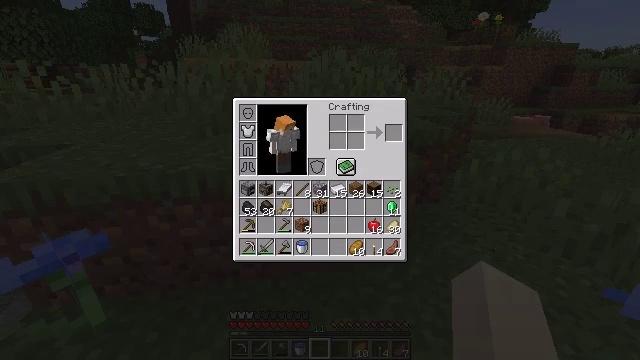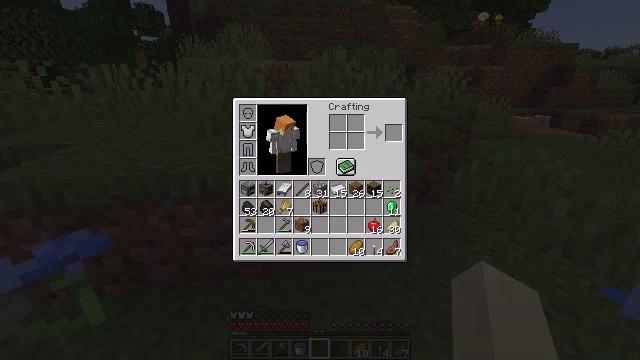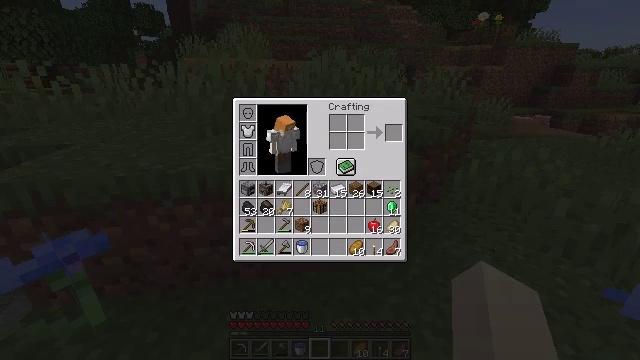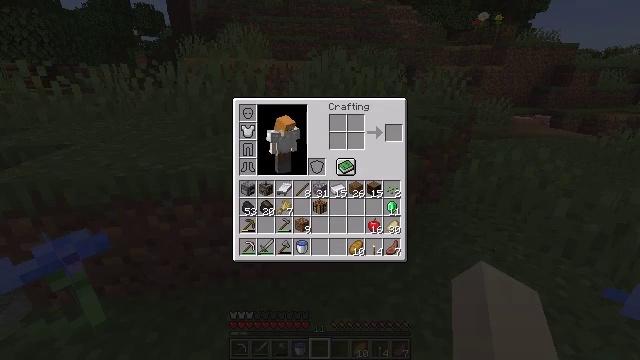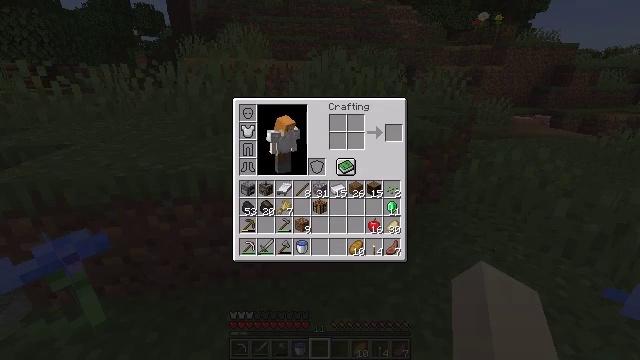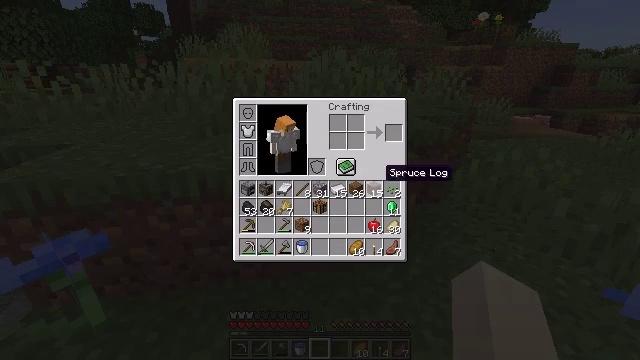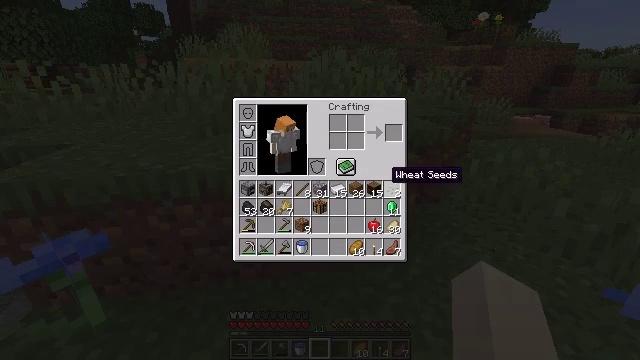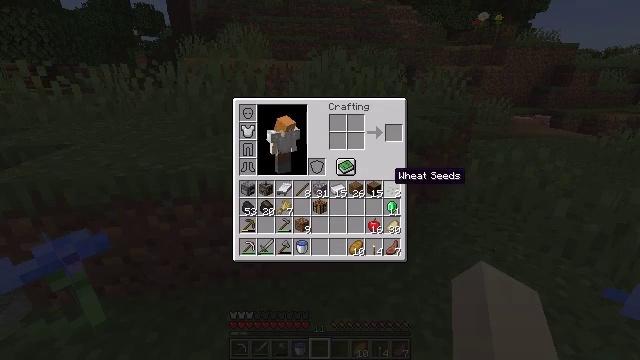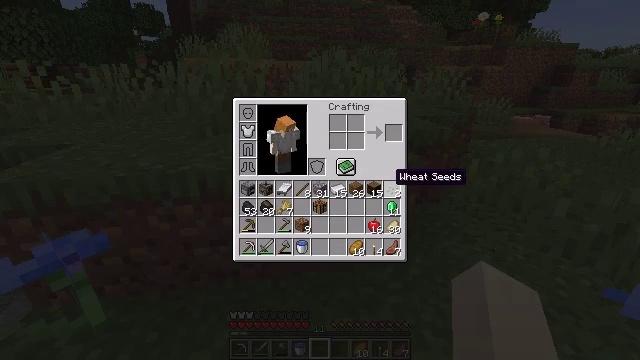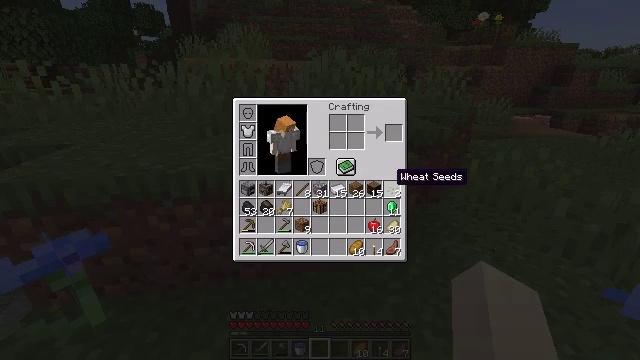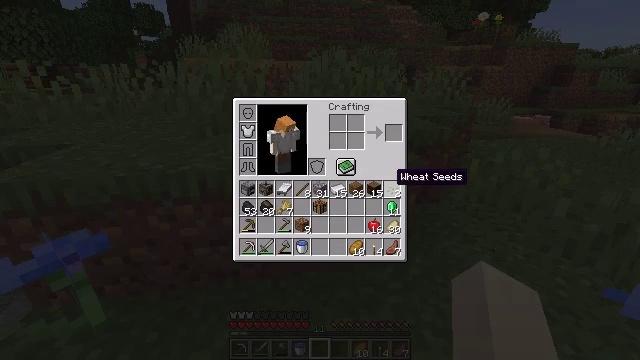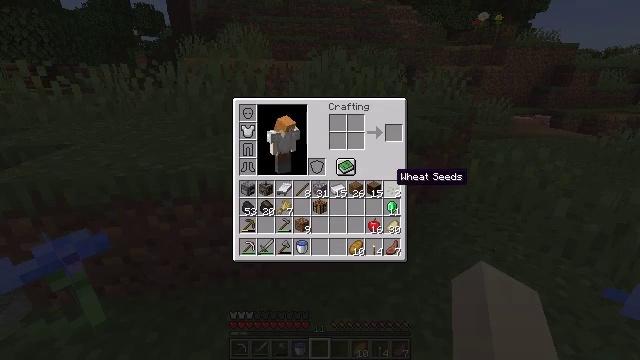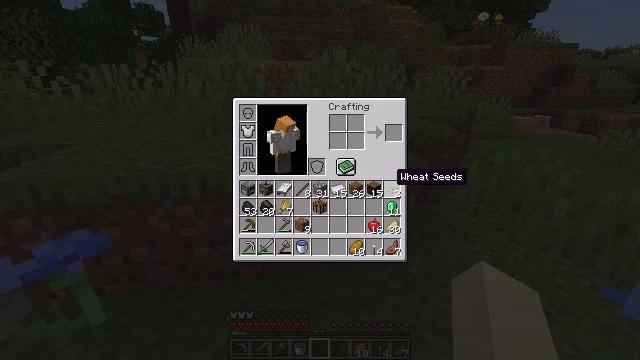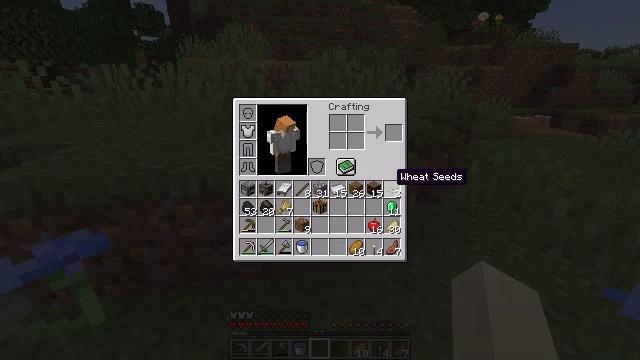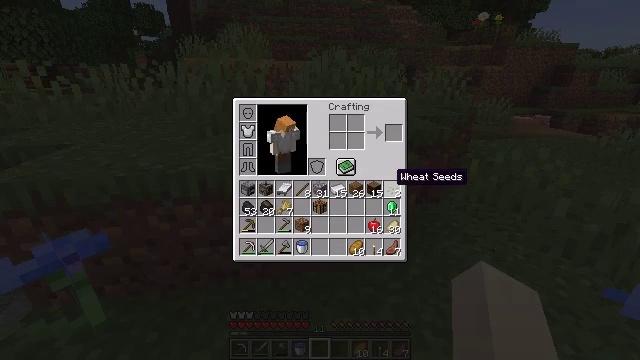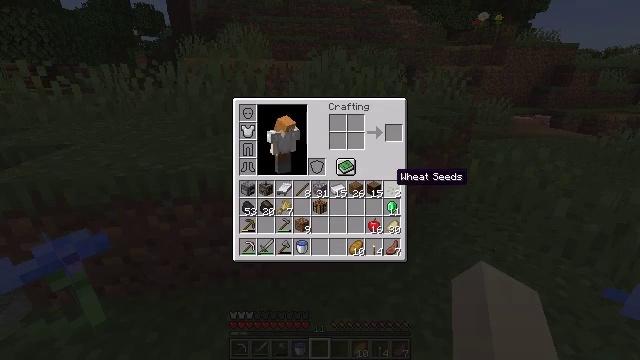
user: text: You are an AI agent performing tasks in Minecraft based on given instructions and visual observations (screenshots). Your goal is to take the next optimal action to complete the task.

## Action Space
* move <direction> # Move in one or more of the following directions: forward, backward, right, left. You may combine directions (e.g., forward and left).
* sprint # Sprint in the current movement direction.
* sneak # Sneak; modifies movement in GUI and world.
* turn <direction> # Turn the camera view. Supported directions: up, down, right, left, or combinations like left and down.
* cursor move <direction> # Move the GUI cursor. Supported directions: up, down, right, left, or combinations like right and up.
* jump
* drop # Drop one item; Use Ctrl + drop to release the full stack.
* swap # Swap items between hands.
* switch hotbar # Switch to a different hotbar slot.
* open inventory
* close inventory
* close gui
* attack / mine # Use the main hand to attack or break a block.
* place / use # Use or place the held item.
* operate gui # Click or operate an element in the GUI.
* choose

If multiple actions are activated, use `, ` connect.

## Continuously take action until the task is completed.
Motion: motion action
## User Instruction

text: Remove wheat seeds from the inventory.
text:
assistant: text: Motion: no_op
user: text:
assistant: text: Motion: no_op
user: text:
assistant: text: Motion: no_op
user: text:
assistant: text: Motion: no_op
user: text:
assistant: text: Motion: no_op
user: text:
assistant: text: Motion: no_op
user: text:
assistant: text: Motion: no_op
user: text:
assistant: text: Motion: no_op
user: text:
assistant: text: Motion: no_op
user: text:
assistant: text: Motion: no_op
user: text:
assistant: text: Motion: no_op
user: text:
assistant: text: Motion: no_op
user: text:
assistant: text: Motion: no_op
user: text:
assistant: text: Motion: no_op
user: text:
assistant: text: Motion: no_op
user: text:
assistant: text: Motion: no_op
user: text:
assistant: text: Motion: no_op
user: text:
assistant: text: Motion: no_op
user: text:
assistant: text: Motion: no_op
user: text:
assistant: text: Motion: operate gui
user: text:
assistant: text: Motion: operate gui
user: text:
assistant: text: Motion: cursor move right, operate gui
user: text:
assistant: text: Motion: cursor move right
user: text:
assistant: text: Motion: operate gui
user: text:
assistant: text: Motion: operate gui
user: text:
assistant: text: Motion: operate gui
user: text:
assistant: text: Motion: no_op
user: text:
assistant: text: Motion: no_op
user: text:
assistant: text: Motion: turn right
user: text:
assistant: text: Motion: turn right and up